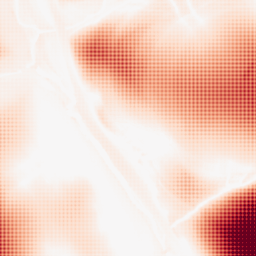
Category: morphological
Decomposition family: tophat
Decomposition parameters: size: 100
mode: white
Upsampling method: sinc_hamming
Upsampling parameters: scale: 4
kernel_size: 4
Upsampling scale: 4